Question:
I searched existing tutorial. Im following that code. I want to show particular list from listview, while Im clicking. But i implement onclicklistener inside my code. It won't working. If i search t, it will shows two,three,ten. But i clicked two it doesn't shows only two.
MyCode:
'''
public class ListViewSearchExample extends Activity {
private ListView lv;
private EditText et;
private String listview_array[] = { "ONE", "TWO", "THREE", "FOUR", "FIVE",
"SIX", "SEVEN", "EIGHT", "NINE", "TEN" };
private ArrayList<String> array_sort= new ArrayList<String>();
int textlength=0;
@Override
public void onCreate(Bundle savedInstanceState) {
super.onCreate(savedInstanceState);
setContentView(R.layout.activity_main);
lv = (ListView) findViewById(R.id.ListView01);
et = (EditText) findViewById(R.id.EditText01);
//lv.setAdapter(new ArrayAdapter<String>(this,
//android.R.layout.simple_list_item_1, listview_array));
et.addTextChangedListener(new TextWatcher()
{
public void afterTextChanged(Editable s)
{
// Abstract Method of TextWatcher Interface.
}
public void beforeTextChanged(CharSequence s,
int start, int count, int after)
{
// Abstract Method of TextWatcher Interface.
}
public void onTextChanged(CharSequence s,
int start, int before, int count)
{
textlength = et.getText().length();
array_sort.clear();
for (int i = 0; i < listview_array.length; i++)
{
if (textlength <= listview_array[i].length())
{
if(et.getText().toString().equalsIgnoreCase(
(String)
listview_array[i].subSequence(0,
textlength)))
{
array_sort.add(listview_array[i]);
}
}
}
lv.setAdapter(new ArrayAdapter<String>
(ListViewSearchExample.this,
android.R.layout.simple_list_item_1, array_sort));
lv.setOnItemClickListener(new OnItemClickListener(){
@Override
public void onItemClick(AdapterView<?> parent, View view, int position,
long rowId) {
//TODO Auto-generated method stub
//parent.getItemAtPosition(position);
lv.getItemAtPosition(position);
}
});
}
});
}
'''
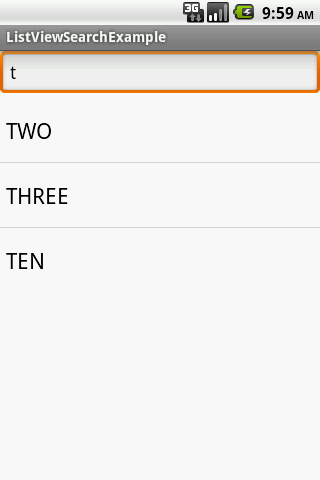
Answer: try like this
'''
lstaaplist.setOnItemClickListener(new OnItemClickListener() {
@Override
public void onItemClick(AdapterView<?> parent, View view, int position,
long id) {
// TODO Auto-generated method stub
String name = parent.getItemAtPosition(position).toString();
long id1 = parent.getItemIdAtPosition(position);
}
});
'''